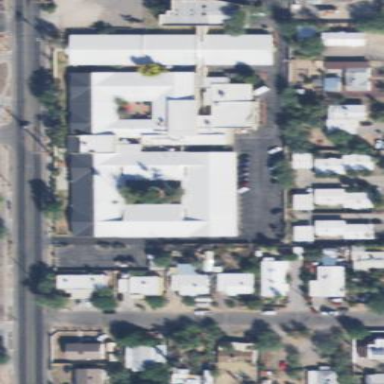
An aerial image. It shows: Building.